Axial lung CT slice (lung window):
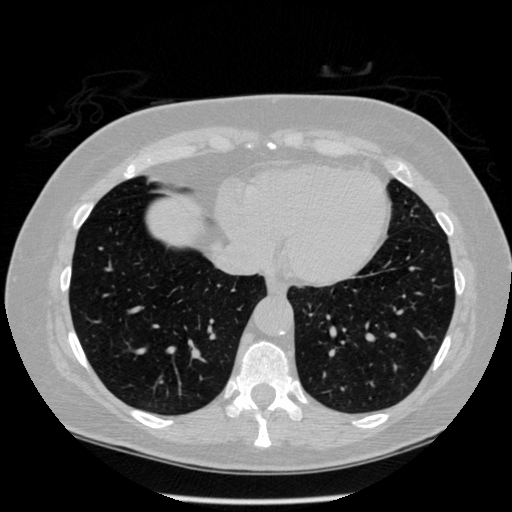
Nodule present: no